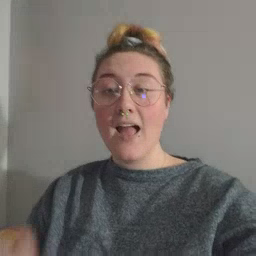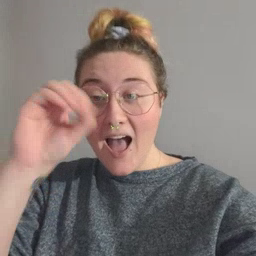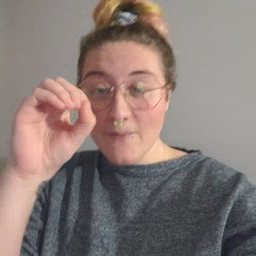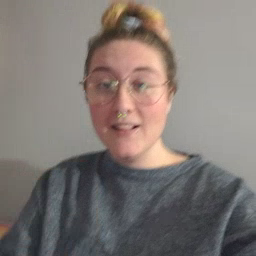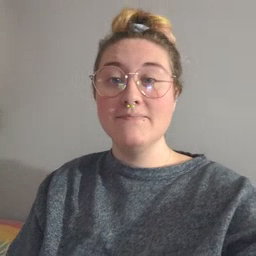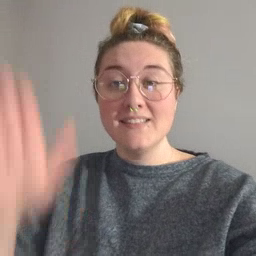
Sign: owl